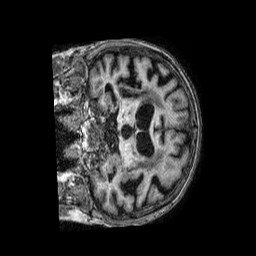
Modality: T1w
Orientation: coronal
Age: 50
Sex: male
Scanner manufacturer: philips
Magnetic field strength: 3 T
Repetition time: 0.006733 s
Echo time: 0.003034 s